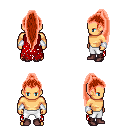
a pixel art fantasy rpg character, male body template, human, tanned skin, red tattered cape, white pants, red extra-long topknot hairstyle, white cloth bracers, maroon shoes, four views (front, back, left, right), 2x2 character sprite sheet, small pixel art, hard edges, no anti-aliasing